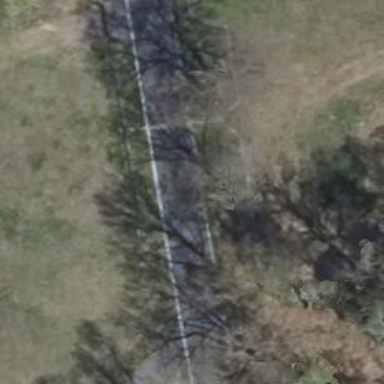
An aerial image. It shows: Tertiary road with asphalt surface.